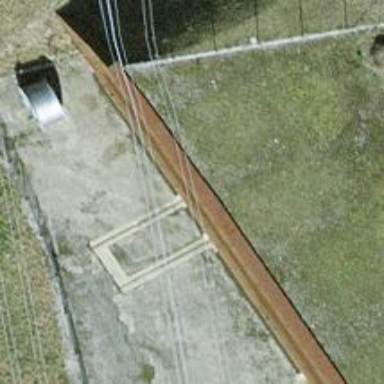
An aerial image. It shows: Three cables of power line.